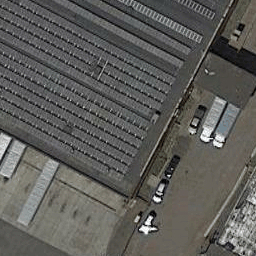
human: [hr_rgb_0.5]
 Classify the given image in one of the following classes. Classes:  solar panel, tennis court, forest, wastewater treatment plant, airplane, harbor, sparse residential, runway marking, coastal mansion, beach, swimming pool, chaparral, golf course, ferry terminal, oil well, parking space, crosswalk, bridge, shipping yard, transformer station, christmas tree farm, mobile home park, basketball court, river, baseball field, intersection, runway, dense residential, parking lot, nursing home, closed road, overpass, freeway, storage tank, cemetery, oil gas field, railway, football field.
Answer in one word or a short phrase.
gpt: solar panel